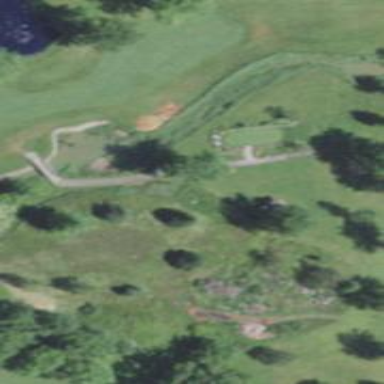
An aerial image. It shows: Path for golf carts.